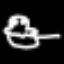
Label: frog